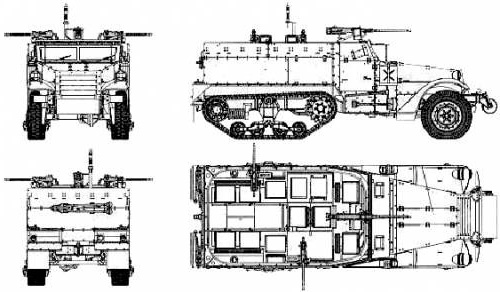
Label: half track